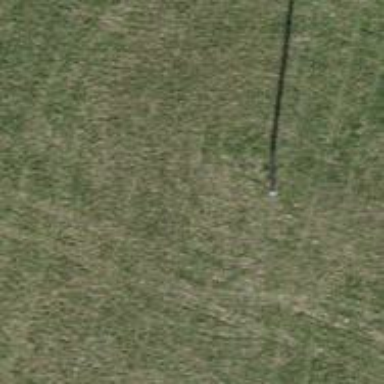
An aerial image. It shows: Power pole.